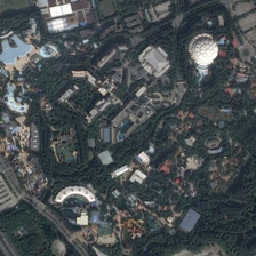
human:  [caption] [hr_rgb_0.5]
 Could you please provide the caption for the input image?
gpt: You can see a park with amusement park near the road.

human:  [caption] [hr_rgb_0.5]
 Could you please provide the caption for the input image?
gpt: We can see a park with an amusement park near the road.

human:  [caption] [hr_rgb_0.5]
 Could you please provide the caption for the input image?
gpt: We can see a park with amusement park near the street.

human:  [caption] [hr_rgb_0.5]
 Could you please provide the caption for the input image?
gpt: the facilities of the park distribute in the forest .

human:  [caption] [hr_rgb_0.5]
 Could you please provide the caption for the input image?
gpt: We came to an interesting car